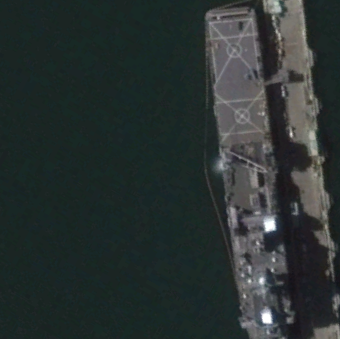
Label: combat